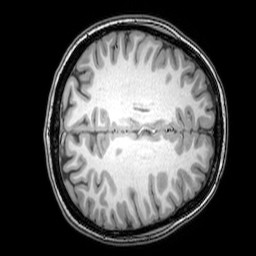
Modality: T1w
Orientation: axial
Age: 24
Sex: female
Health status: healthy
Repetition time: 0.081 s
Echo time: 0.037 s